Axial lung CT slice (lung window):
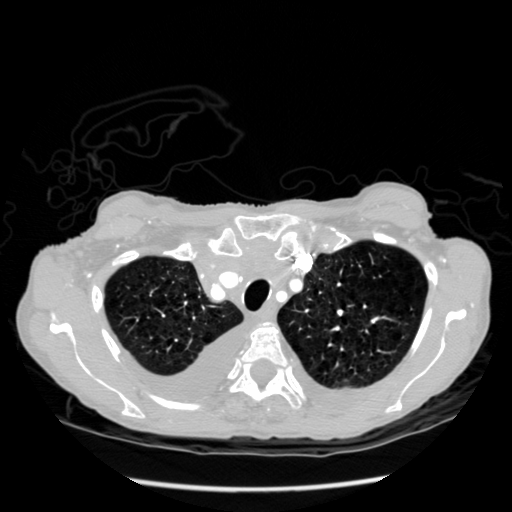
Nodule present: no